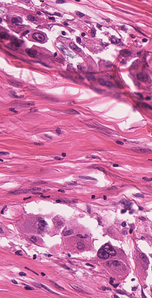
Tumor epithelial tissue: yes
Tumor-associated stroma tissue: yes
Normal tissue: no